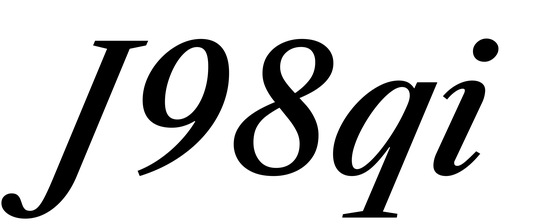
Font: LibreCaslonText-Italic_Medium_Italic